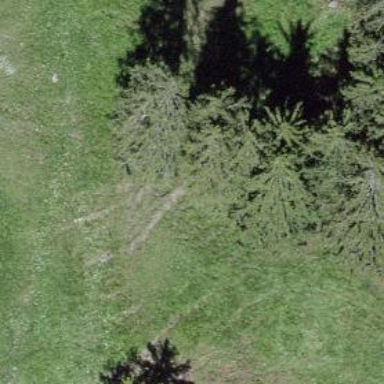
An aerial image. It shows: Needle-leaved tree in natural setting.